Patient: sex M, age 76
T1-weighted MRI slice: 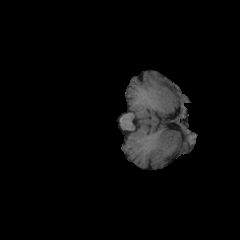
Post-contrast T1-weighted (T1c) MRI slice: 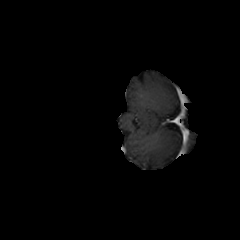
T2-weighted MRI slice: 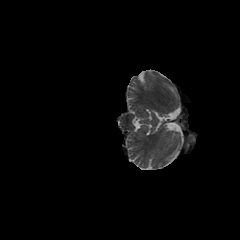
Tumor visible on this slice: no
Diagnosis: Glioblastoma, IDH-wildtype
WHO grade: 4